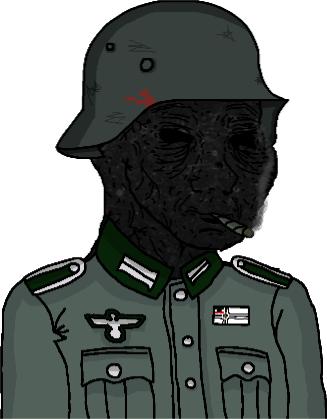
Label: 5_Tired_Wojak